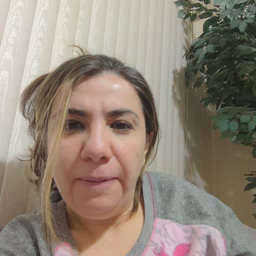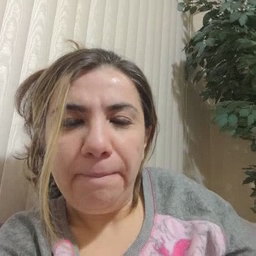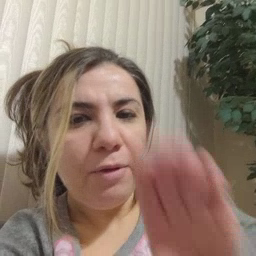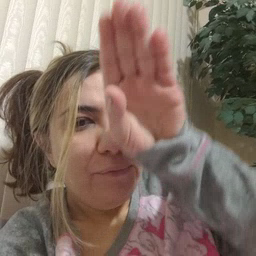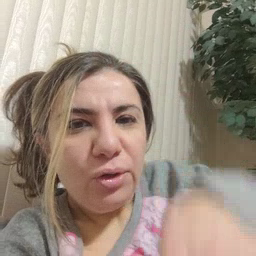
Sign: elephant